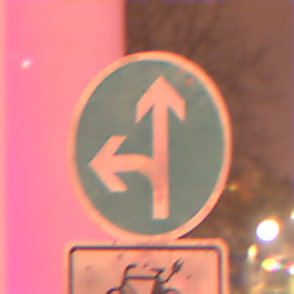
Verkehrszeichen: VorgeschriebeneFahrtrichtungGeradeausOderLinks
Zusatzzeichen unten: EinspurigeFahrzeugeFrei4
Umgebung: Outdoor, Urban
Tageszeit: Night
Wetter: Overcast
Licht: Artificial
Jahreszeit: Winter
Kontrast: MediumContrast